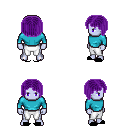
a pixel art fantasy rpg character, male body template, dark elf, purple skin, teal long-sleeve shirt, white pants, purple pageboy hairstyle, black slippers, four views (front, back, left, right), 2x2 character sprite sheet, small pixel art, hard edges, no anti-aliasing